Aerial crown-view tile of a tropical tree (Barro Colorado Island, Panama), acquired 20250124:
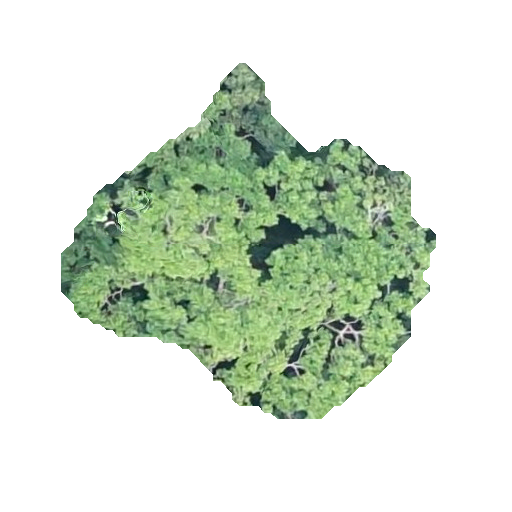
Species: Simarouba amara
GBIF accepted scientific name: Simarouba amara
Crown area: 116.898 m²